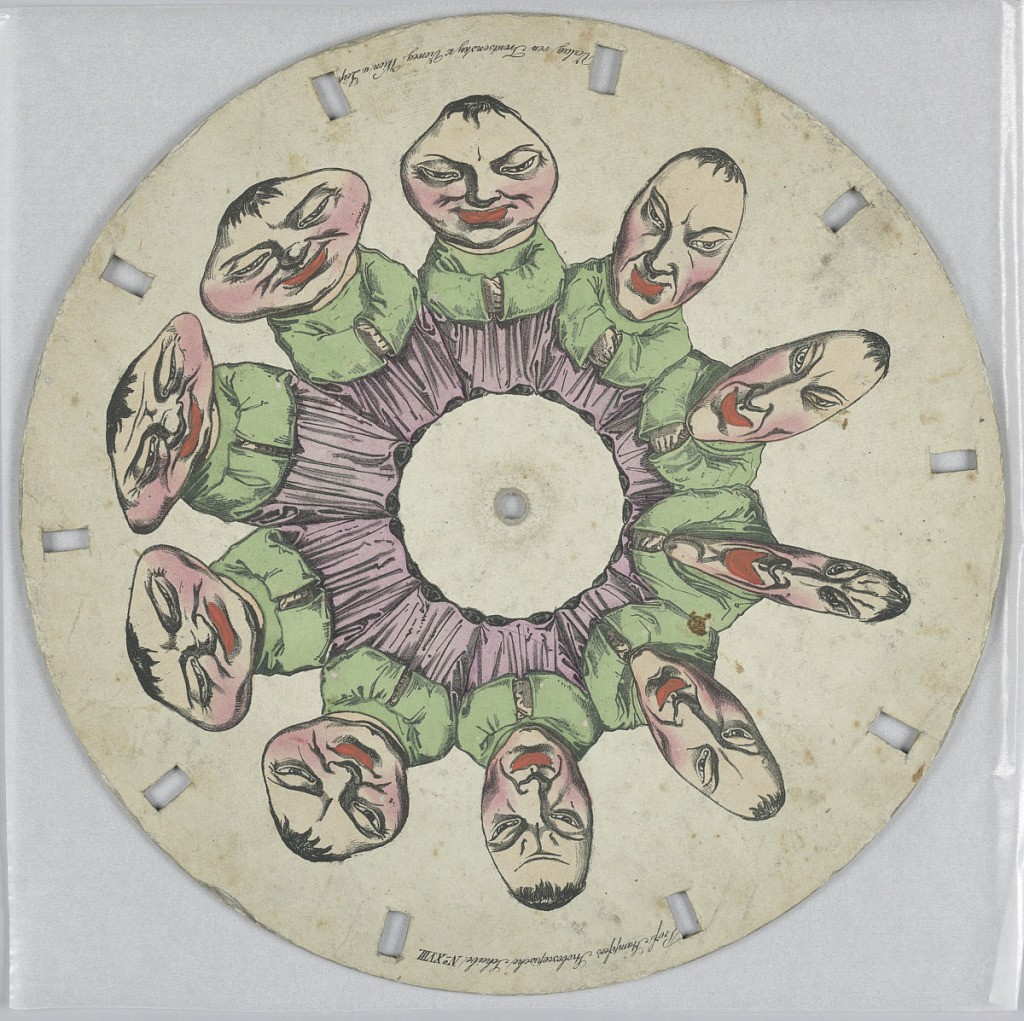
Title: Phenakistoscope Disc with Distorted Man
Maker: Simon von Stampfer, Austrian, 1792 - 1864
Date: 1833
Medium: Hand-colored lithograph on paperboard
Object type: Optical toy
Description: Paper disc with a hole in the center, 10 rectangular perforations evenly spaced along perimeter for viewing. Arranged in a ring, several still images show the progressive distortion of a male figure's head and face.